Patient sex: F
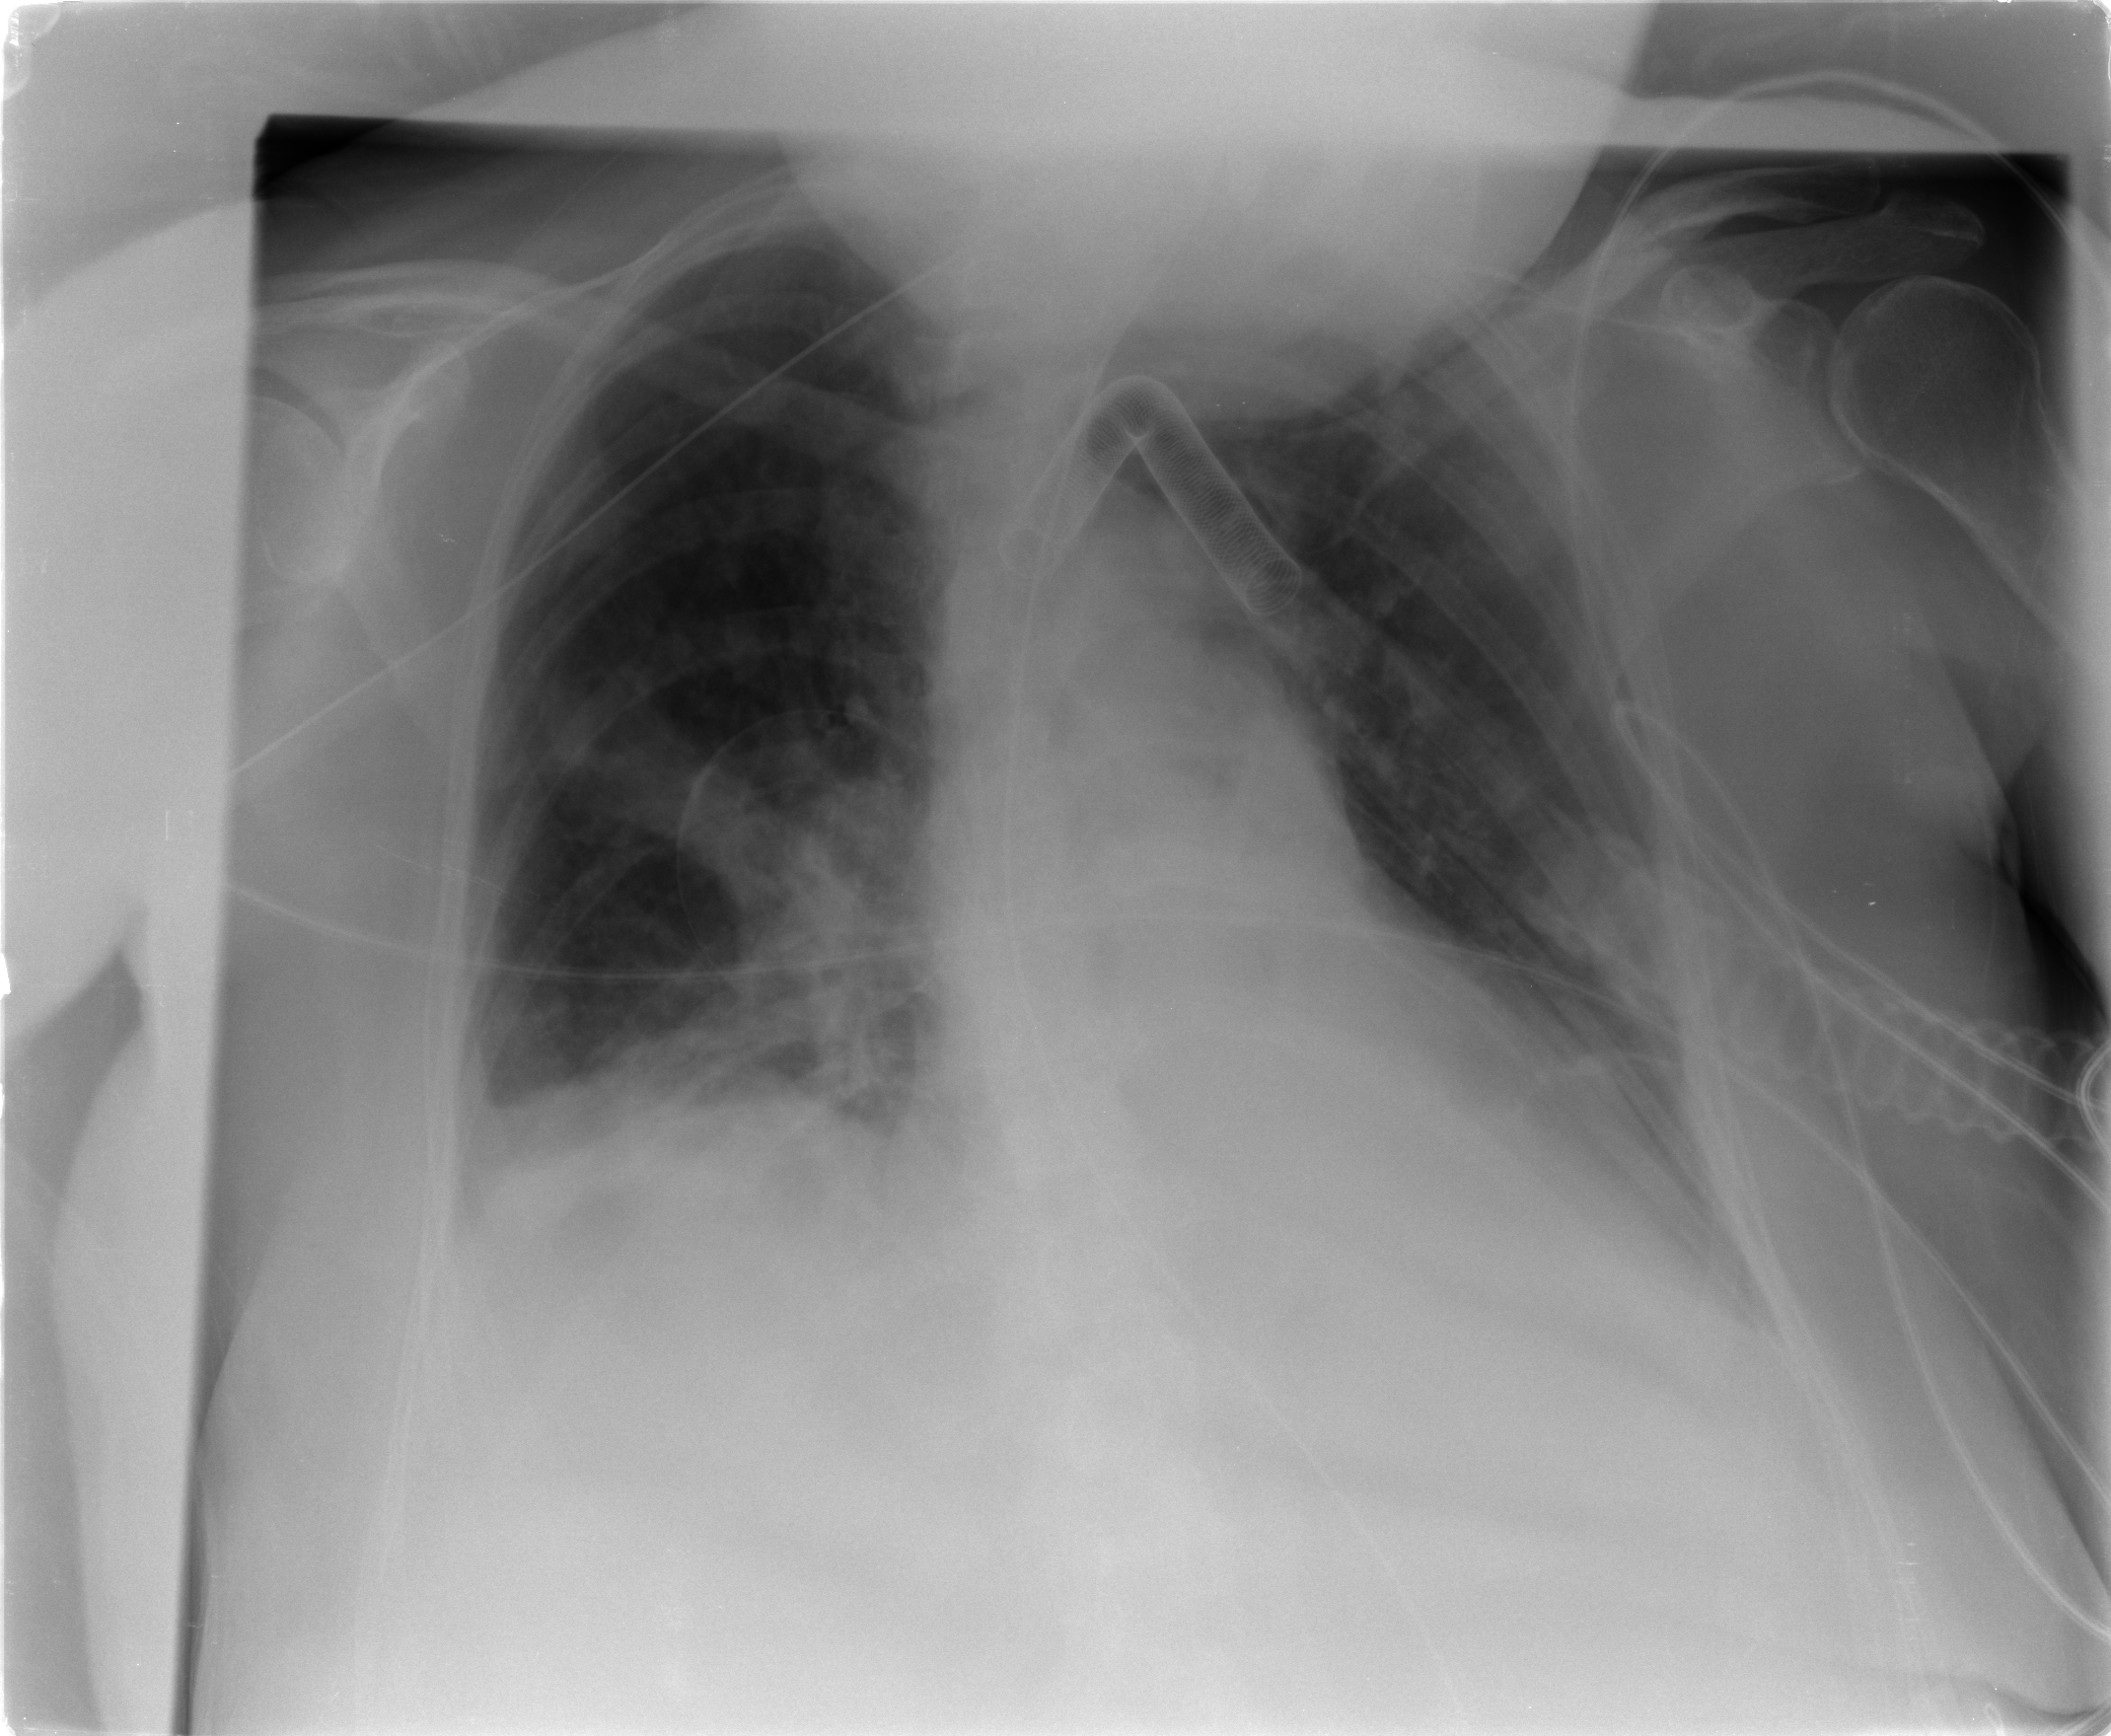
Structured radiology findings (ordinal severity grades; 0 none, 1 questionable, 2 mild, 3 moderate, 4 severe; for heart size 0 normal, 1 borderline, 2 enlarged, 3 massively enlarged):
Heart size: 1
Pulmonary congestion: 2
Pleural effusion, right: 2
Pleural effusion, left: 2
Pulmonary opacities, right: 2
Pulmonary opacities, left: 0
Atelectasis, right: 2
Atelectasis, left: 2